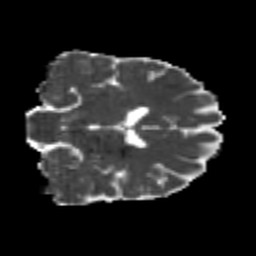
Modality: MD
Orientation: coronal
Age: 25
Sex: female
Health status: healthy
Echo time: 0.074 s